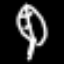
Label: leaf